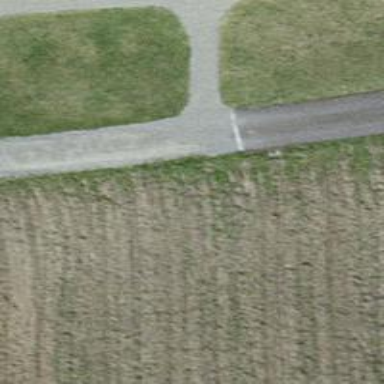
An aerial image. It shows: Footway with surface of pebblestone.